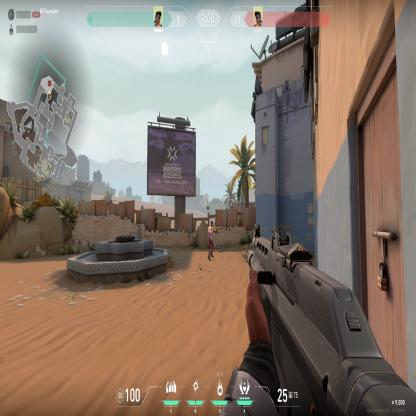
Label: enemy